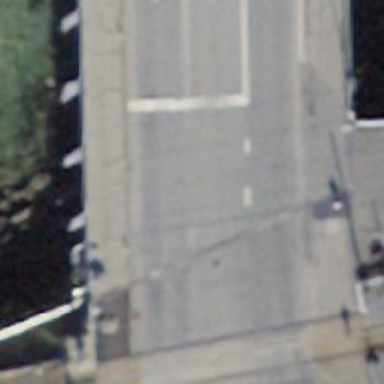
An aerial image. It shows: Asphalt road bridge over secondary link road.